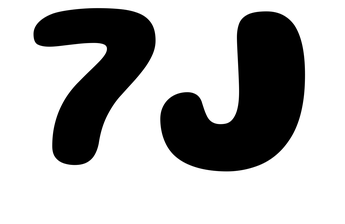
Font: Gluten_Bold